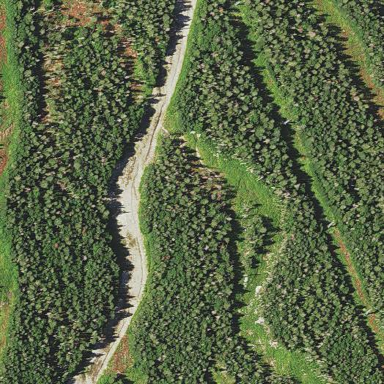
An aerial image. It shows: Coniferous forest area.